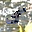
Label: 5